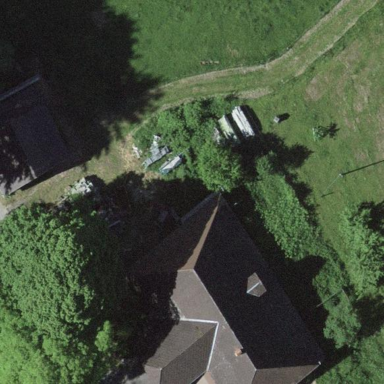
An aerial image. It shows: Farm building.